Question: I am trying to automate a process which at the moment is done by hand.
I have several gif images which contain a currency symbol + a numeric value just like this one:

I am trying to obtain the numeric value directly from the GIF image but it looks like my strategy isn't working properly (I have tried several solutions concerning OCR).
Do you have any suggestions on how I could do this?
I have been thinking at saving somewhere an array of possible images which could be single numbers like 0 1 2 3 4 5 6 7 8 9 and search within the image for each occurrence of these numbers starting from left to right in order to create a numeric string with the solutions but I really don't know where to start.
Some more information: images contain always this kind of information:
- - - - -
As you can see according to the position of the number in the numeric value, the number itself will have a different background since the color is not plain.
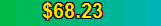
Answer: Crop it with 'imagemagick' and scan with 'tesseract'